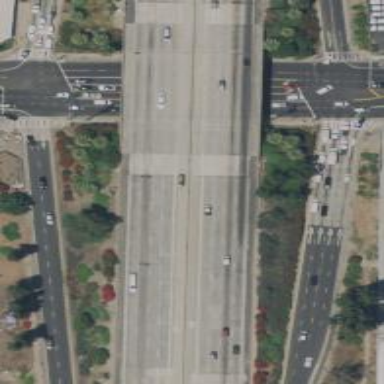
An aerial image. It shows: Motorway bridge.